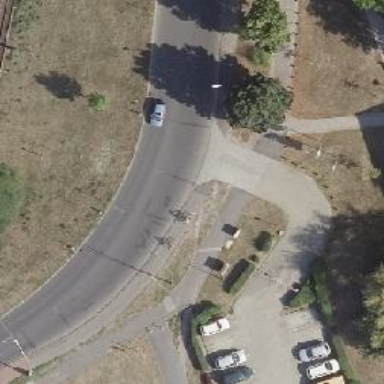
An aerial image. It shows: Tertiary road with asphalt surface and cycle track on the right side.